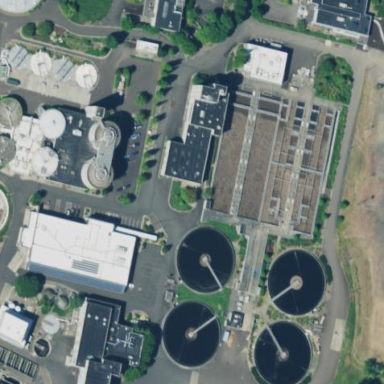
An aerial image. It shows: View of wastewater plant.